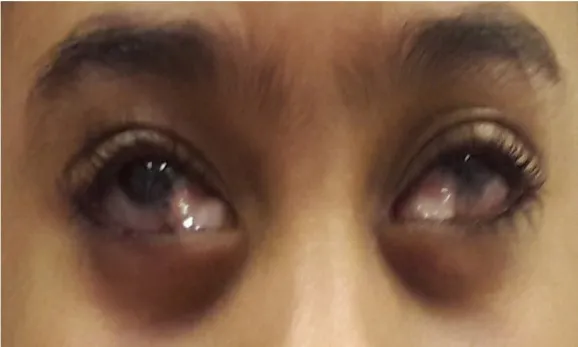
An 8-year-old girl who underwent bilateral inferior Ahmed valve/non-valved exchange. (A) Preoperative image showing inferior encapsulated Ahmed valves.
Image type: medical_photograph (other_medical_photograph)